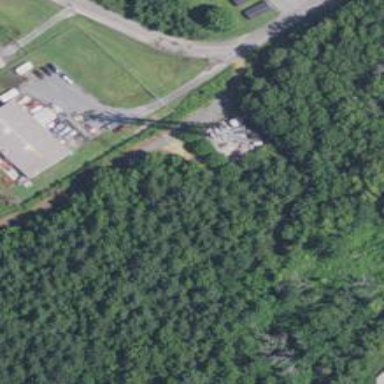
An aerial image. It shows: Man-made mast used for communication purposes.